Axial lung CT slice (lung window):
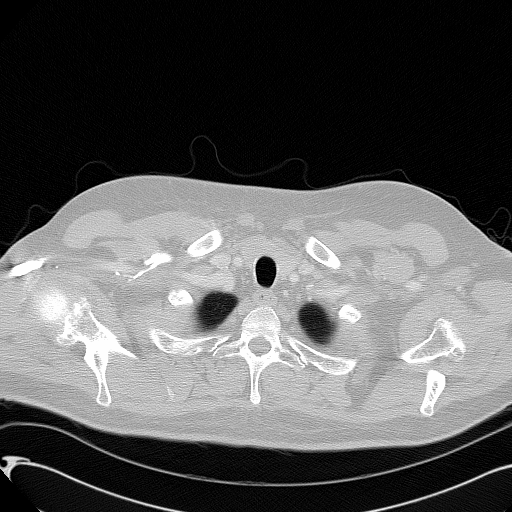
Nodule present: no